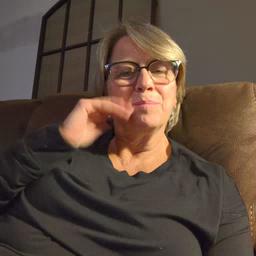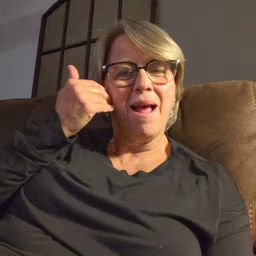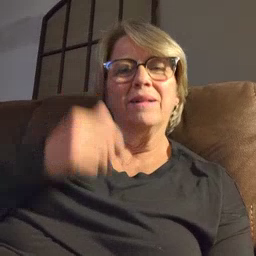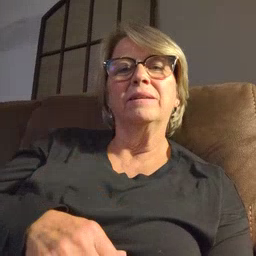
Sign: smile